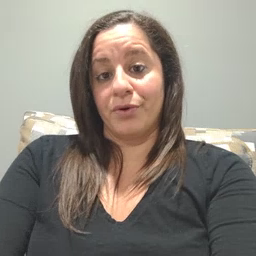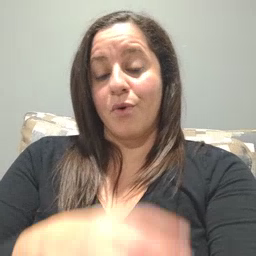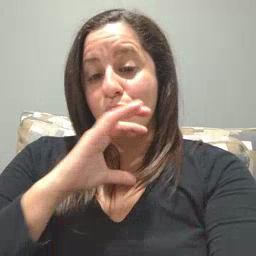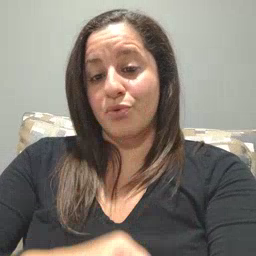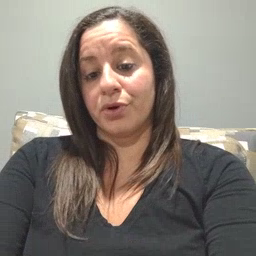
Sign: old